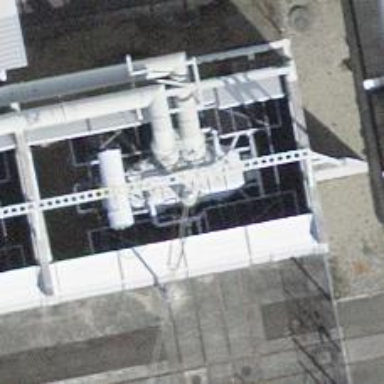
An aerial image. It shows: Outdoor generator transformer.